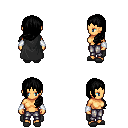
a pixel art fantasy rpg character, female body template, human, tanned skin, black cape, metal pants, black left-swept hairstyle, white cloth bracers, gray slippers, four views (front, back, left, right), 2x2 character sprite sheet, small pixel art, hard edges, no anti-aliasing